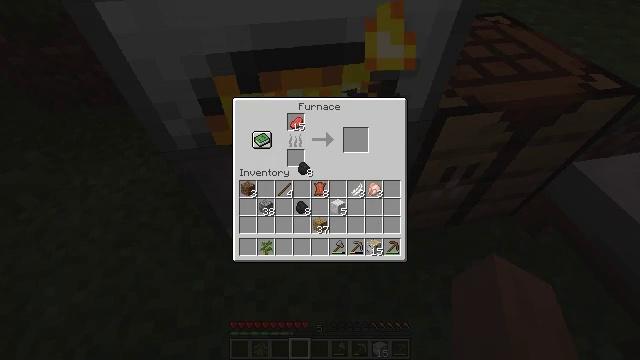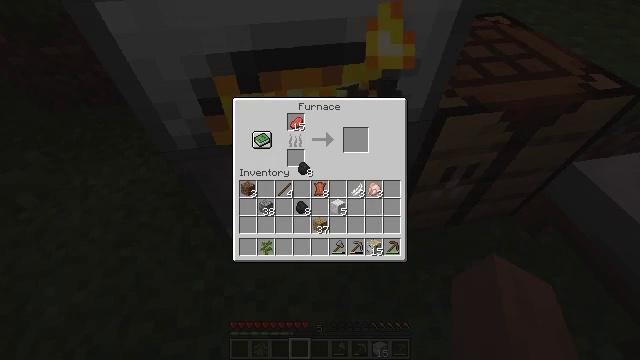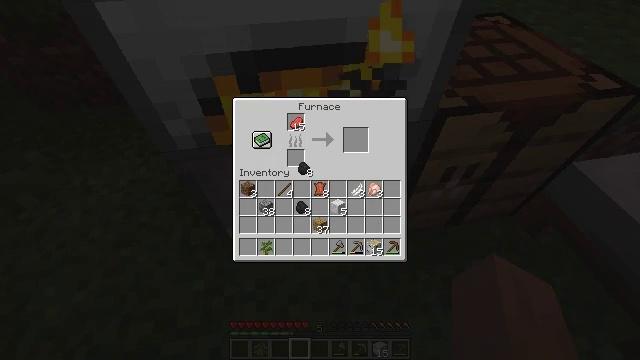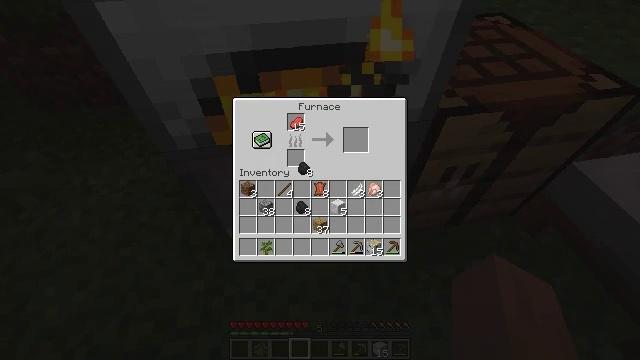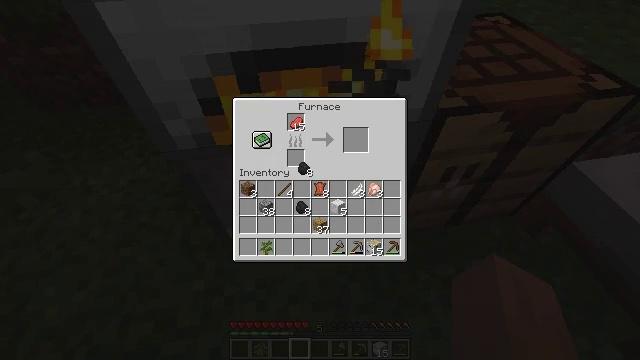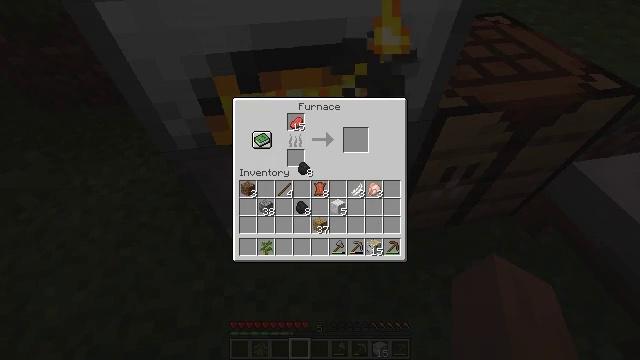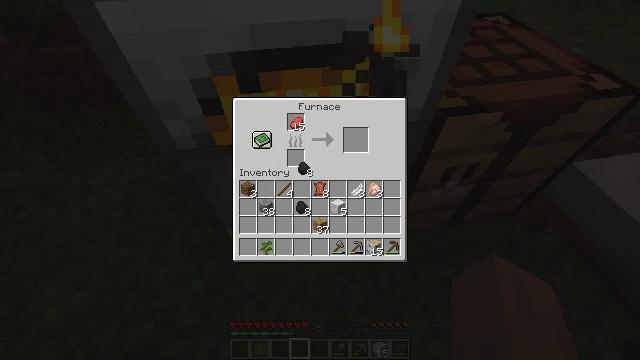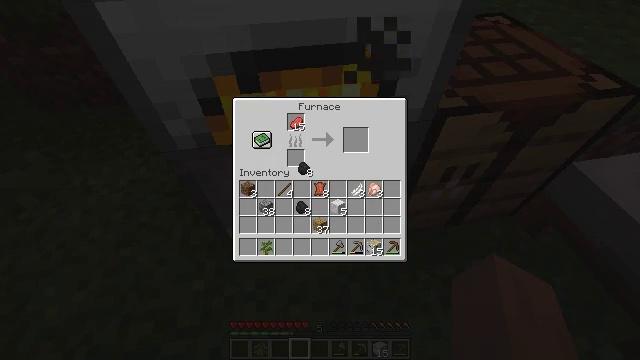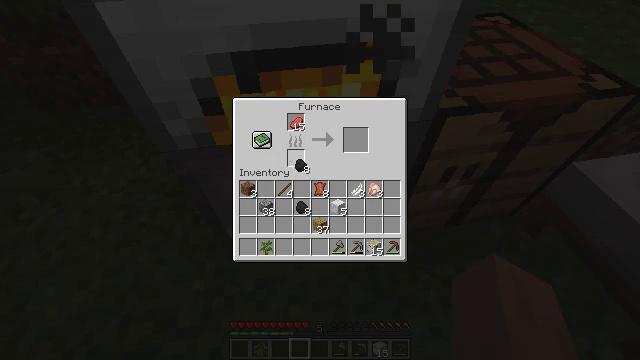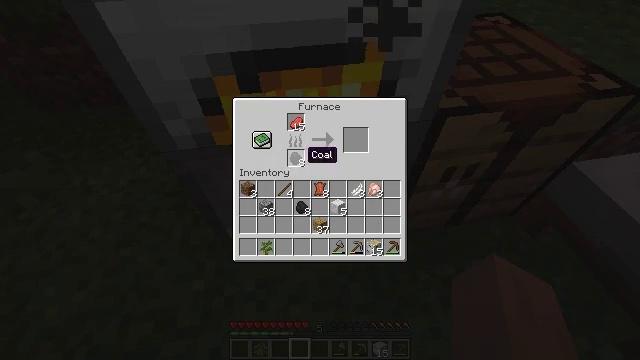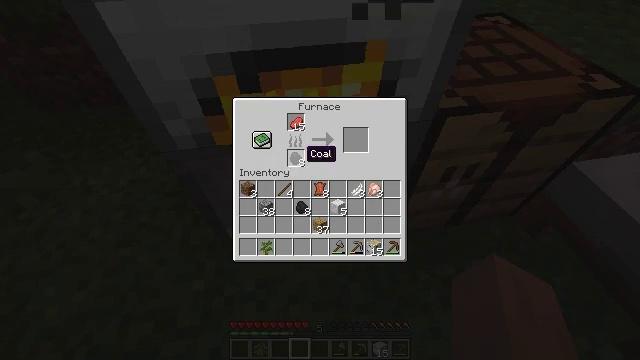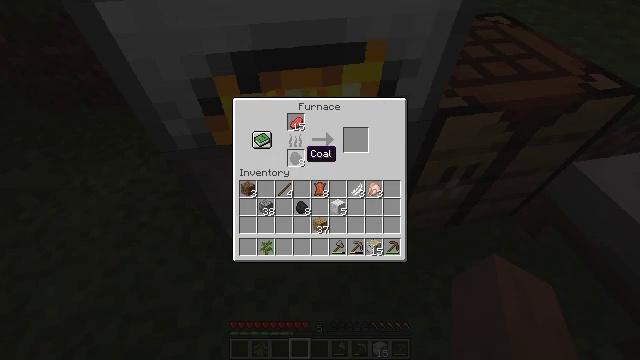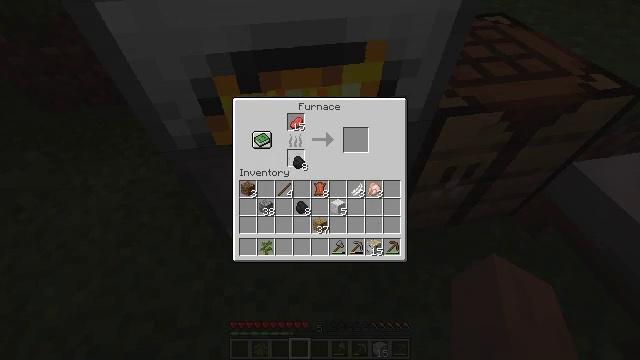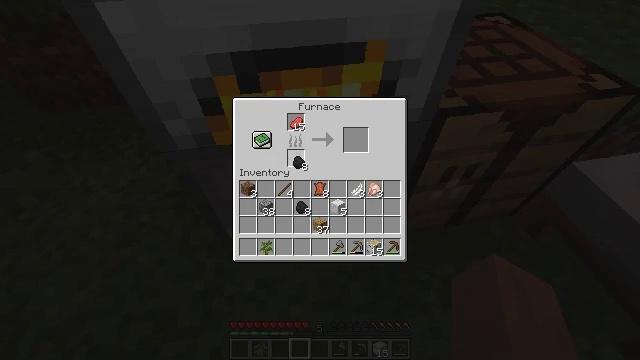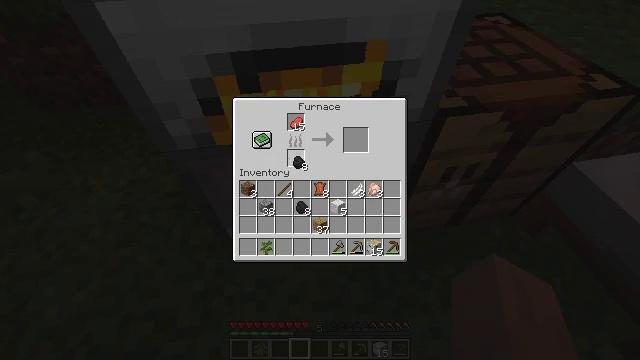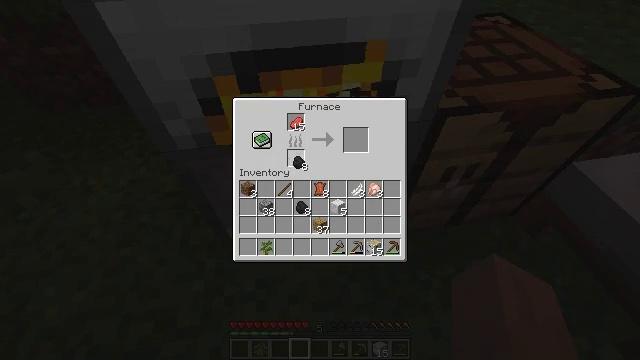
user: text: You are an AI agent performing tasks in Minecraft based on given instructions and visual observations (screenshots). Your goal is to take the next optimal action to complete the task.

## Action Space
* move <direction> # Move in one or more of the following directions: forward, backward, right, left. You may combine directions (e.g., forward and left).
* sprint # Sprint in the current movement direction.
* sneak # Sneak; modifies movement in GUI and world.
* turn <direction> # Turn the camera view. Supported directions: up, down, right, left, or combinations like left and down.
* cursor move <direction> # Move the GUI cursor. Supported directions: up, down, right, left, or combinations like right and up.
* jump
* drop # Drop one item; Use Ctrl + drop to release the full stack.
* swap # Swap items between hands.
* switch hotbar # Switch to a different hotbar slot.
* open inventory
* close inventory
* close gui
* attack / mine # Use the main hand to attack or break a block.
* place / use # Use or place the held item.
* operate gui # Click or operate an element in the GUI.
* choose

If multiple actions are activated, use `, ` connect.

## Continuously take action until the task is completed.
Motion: motion action
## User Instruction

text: craft item air
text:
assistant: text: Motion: no_op
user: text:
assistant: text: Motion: no_op
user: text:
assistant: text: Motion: no_op
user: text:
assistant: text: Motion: no_op
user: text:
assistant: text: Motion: no_op
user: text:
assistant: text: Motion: no_op
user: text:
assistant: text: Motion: operate gui
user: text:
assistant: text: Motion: operate gui
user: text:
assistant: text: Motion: no_op
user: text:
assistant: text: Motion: no_op
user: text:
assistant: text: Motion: no_op
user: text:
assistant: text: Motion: operate gui
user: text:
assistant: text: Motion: operate gui
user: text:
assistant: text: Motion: no_op
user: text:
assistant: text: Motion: no_op
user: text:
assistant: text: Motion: no_op
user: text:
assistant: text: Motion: no_op
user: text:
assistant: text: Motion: turn right, close gui
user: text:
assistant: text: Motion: turn right, open inventory
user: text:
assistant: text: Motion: no_op
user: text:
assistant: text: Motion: no_op
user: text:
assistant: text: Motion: turn left
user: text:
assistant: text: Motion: turn left
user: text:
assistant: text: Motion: turn left
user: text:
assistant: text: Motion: no_op
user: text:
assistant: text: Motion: no_op
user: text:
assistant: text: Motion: no_op
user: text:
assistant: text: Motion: turn down
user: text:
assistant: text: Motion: no_op
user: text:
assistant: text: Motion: no_op